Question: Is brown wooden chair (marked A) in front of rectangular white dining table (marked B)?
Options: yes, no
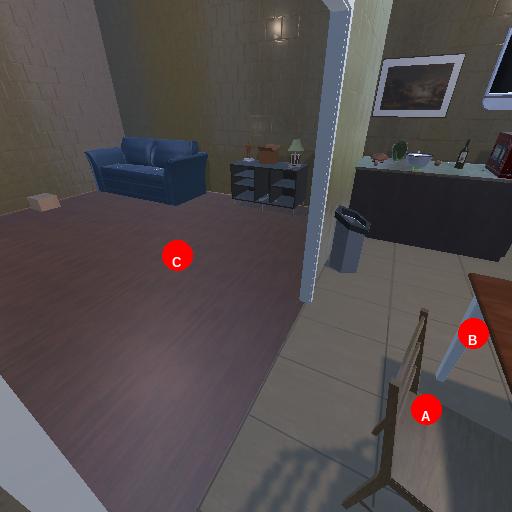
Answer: yes